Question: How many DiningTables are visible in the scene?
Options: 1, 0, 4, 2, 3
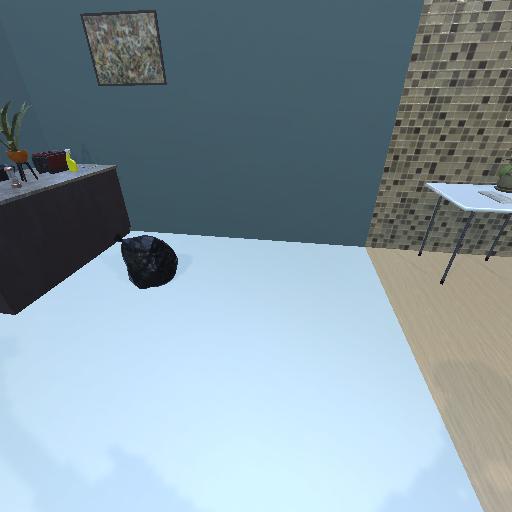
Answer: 1